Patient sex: F
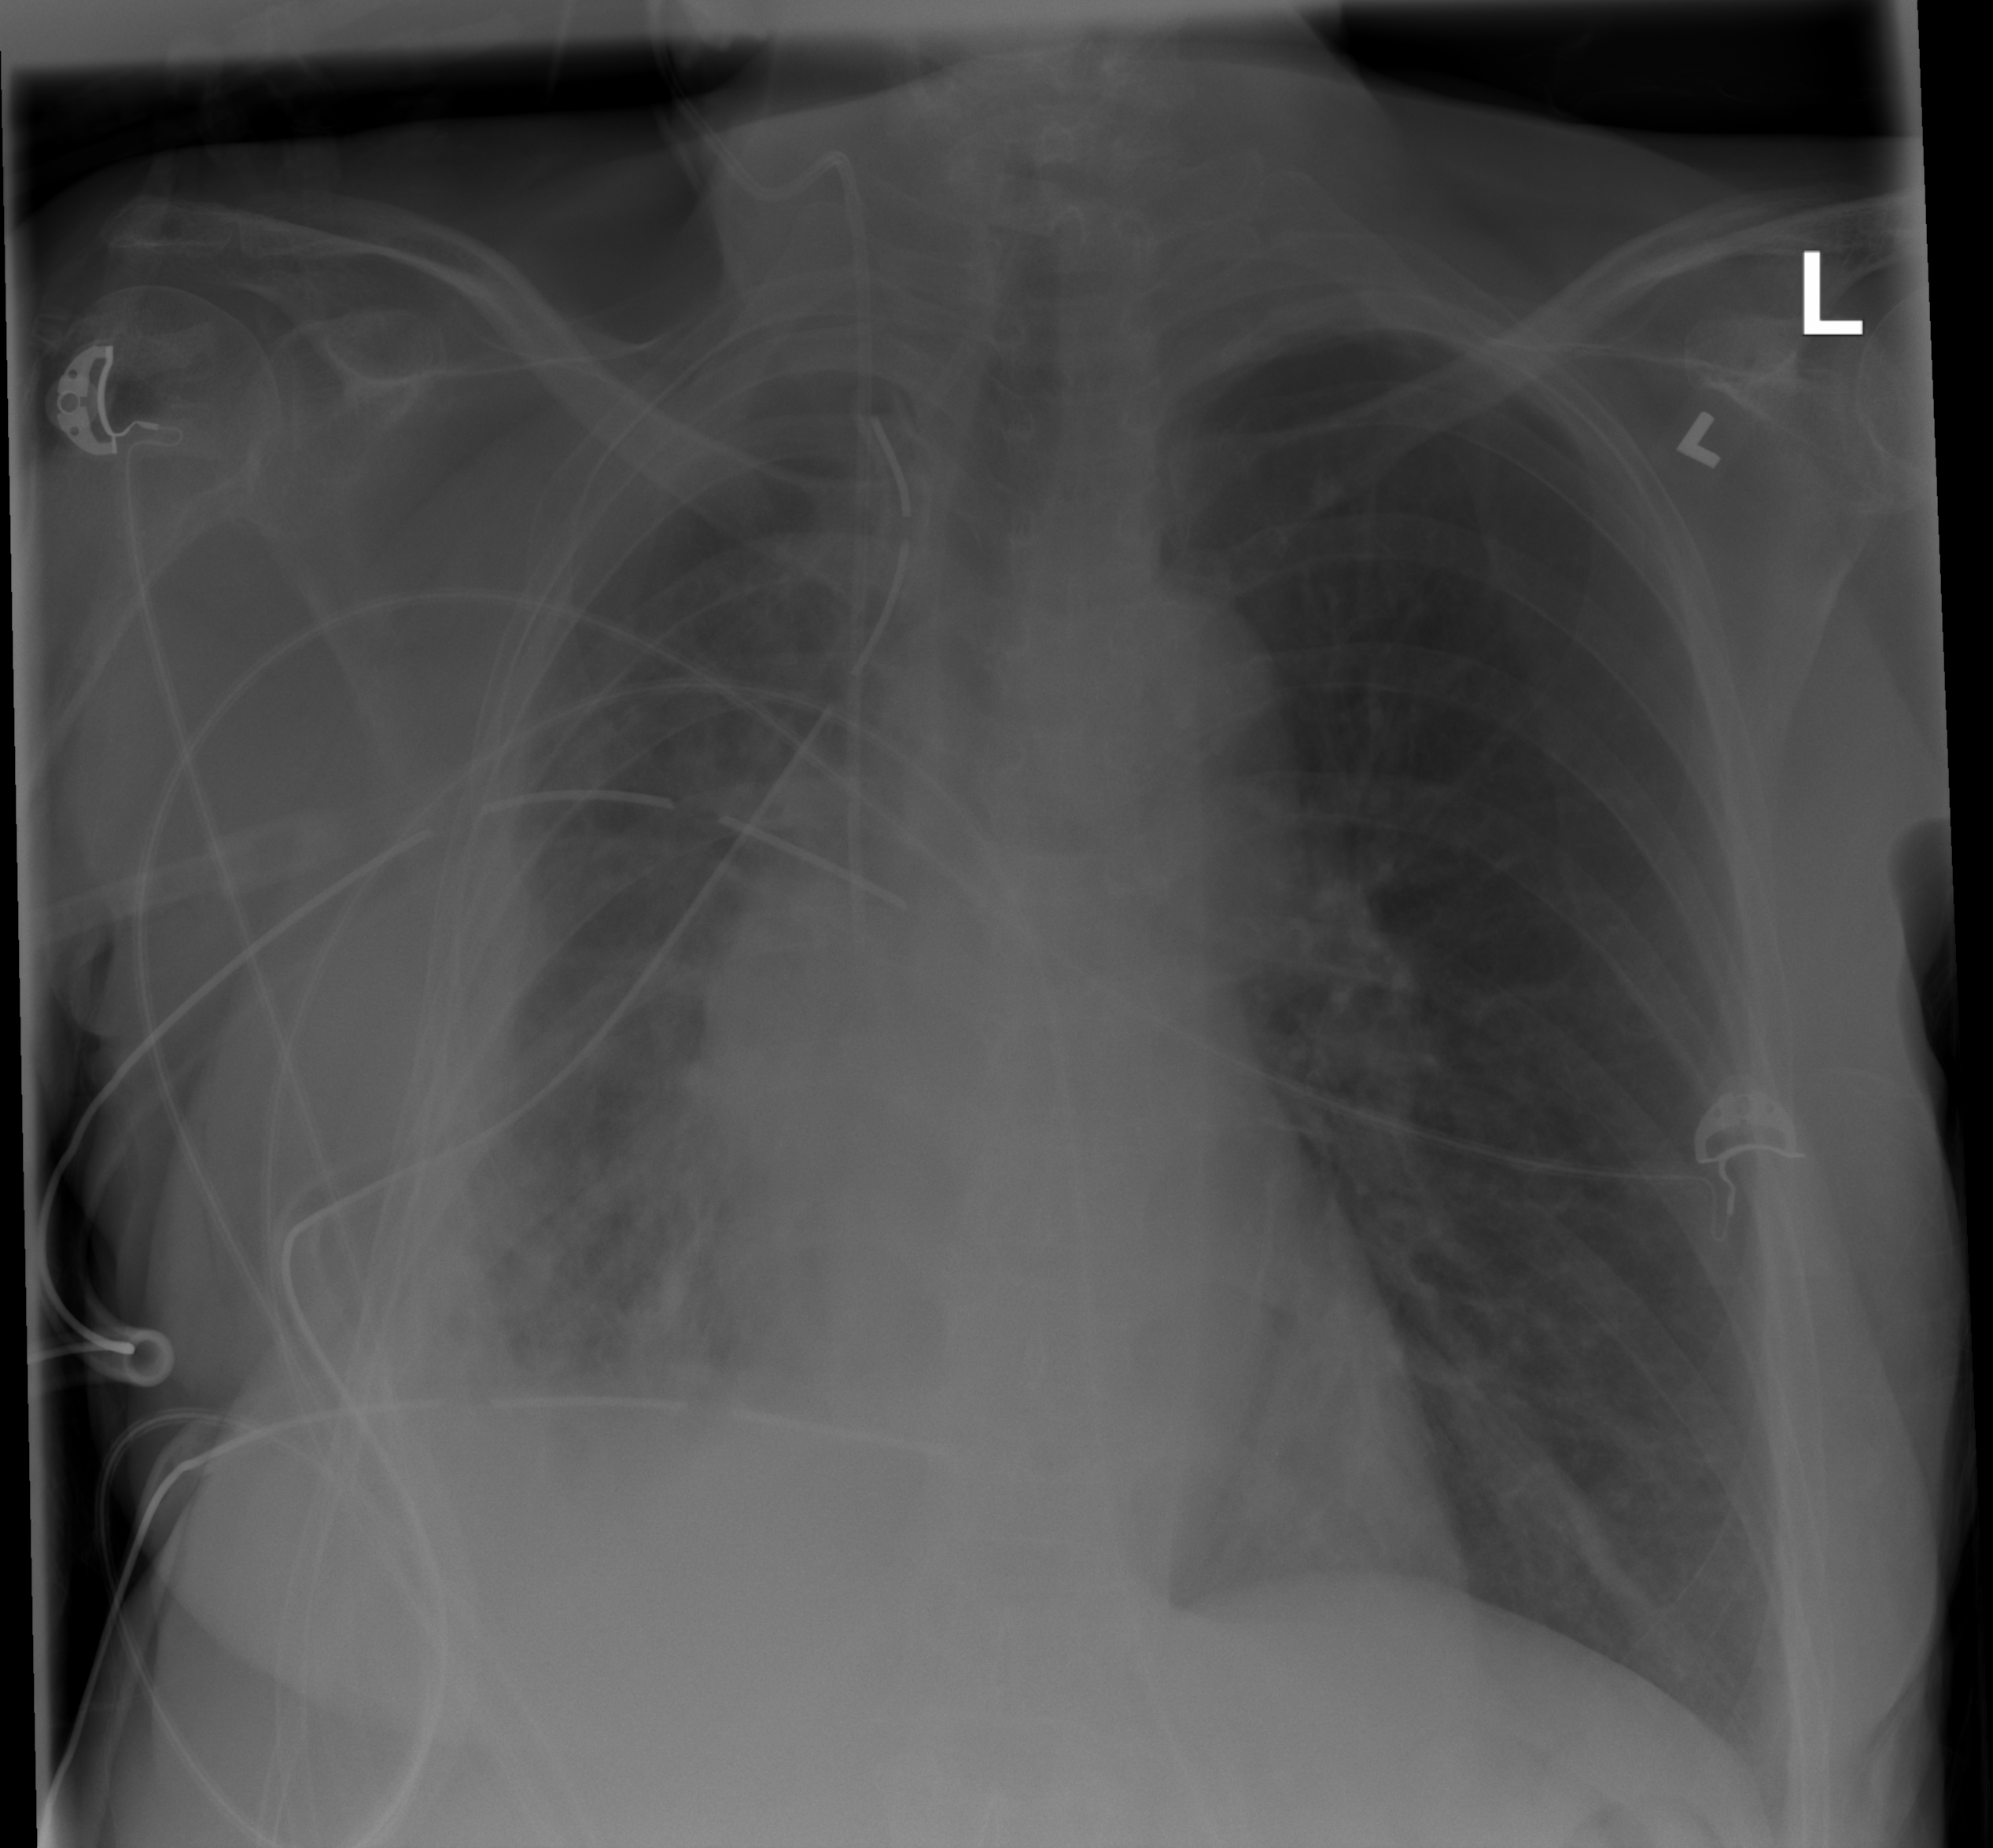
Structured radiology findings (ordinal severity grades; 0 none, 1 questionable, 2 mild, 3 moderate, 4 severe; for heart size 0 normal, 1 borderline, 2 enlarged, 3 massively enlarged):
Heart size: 0
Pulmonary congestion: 0
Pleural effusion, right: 2
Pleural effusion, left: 0
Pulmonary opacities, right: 3
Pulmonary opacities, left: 0
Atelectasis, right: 3
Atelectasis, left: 2